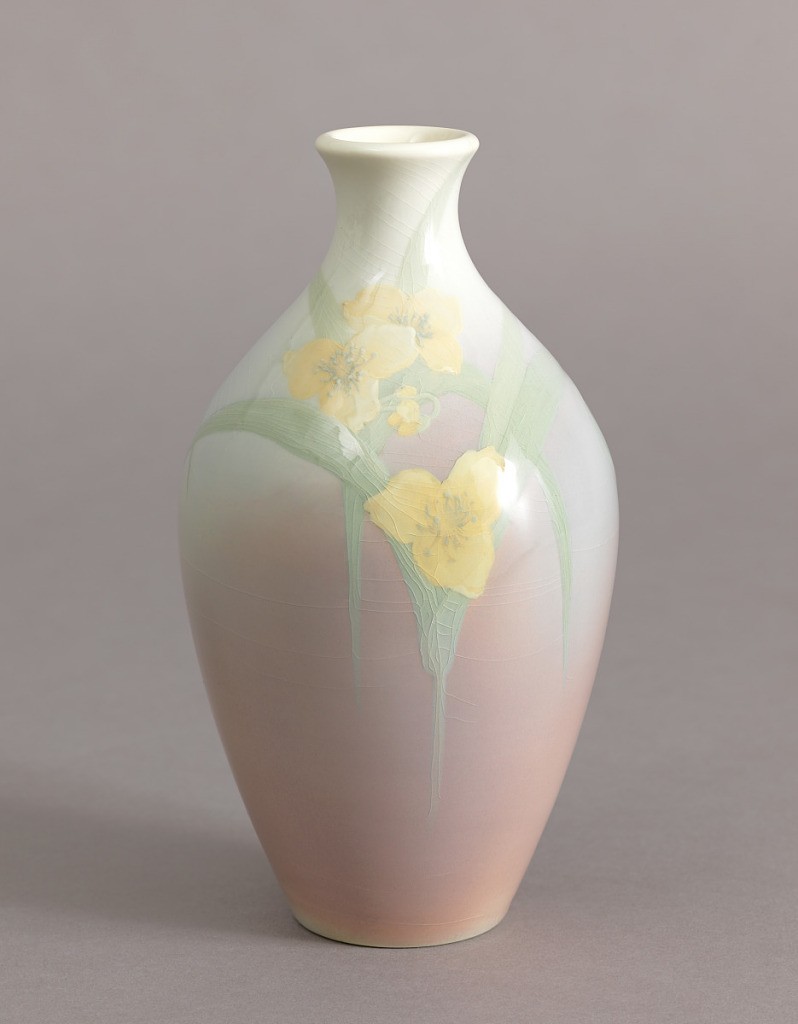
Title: vase
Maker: Rookwood Pottery, American, 1880 - 1967
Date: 1900
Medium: Glazed earthenware
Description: Elongated ovoid with slightly flaring neck. White on top, shading into grayish mauve toward bottom. Slip-painting of yellow lilies with pale green leaves.